Field crop: maize
Growth stage: 2
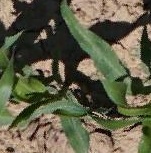
Species: maize